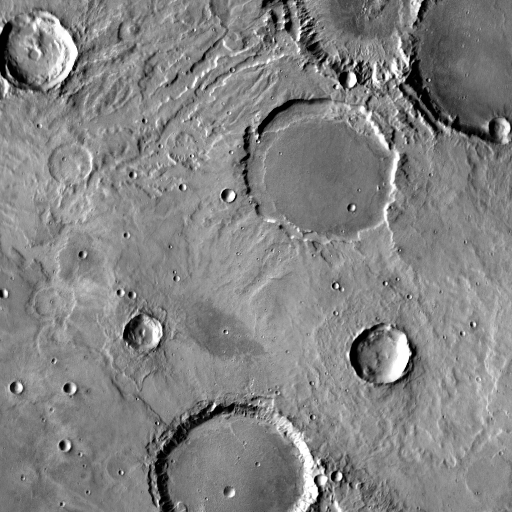
Crater classes present: Background, Other, Layered, Buried